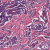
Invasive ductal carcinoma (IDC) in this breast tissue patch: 0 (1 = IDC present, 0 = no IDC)